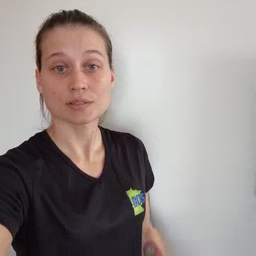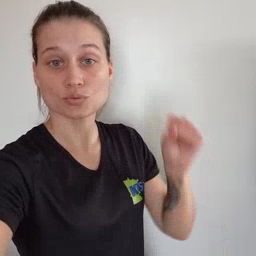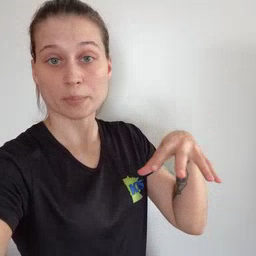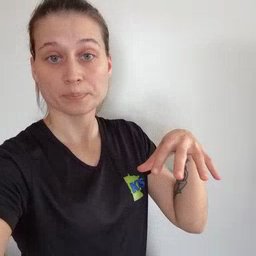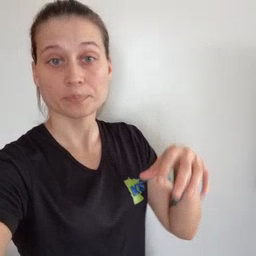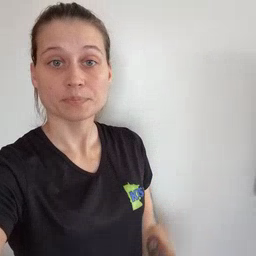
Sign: drop